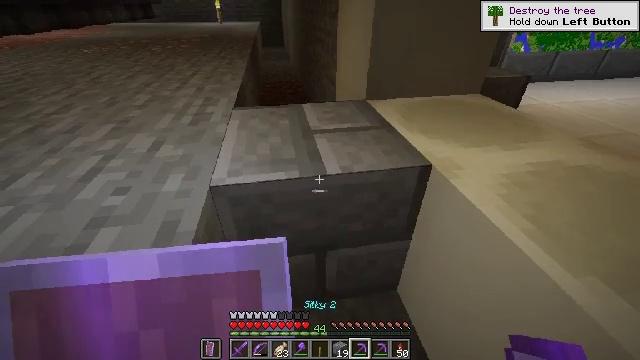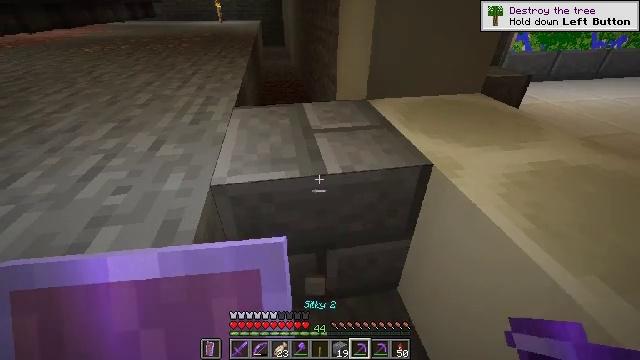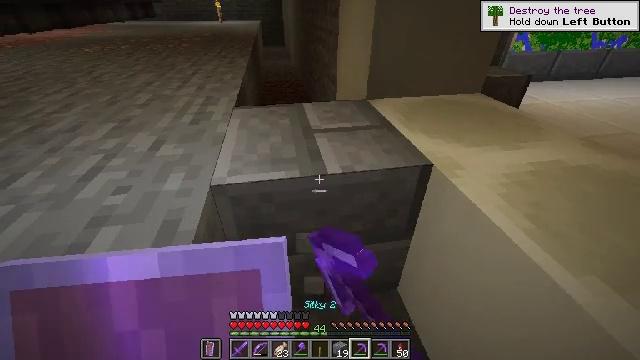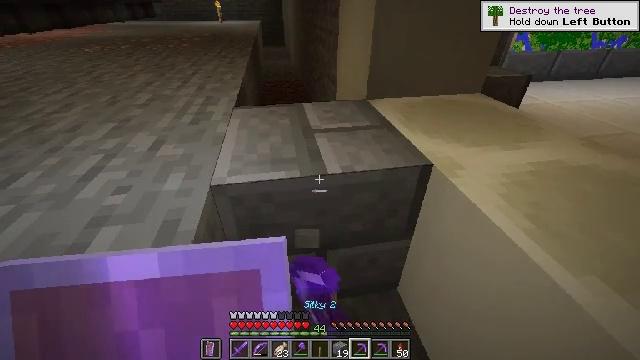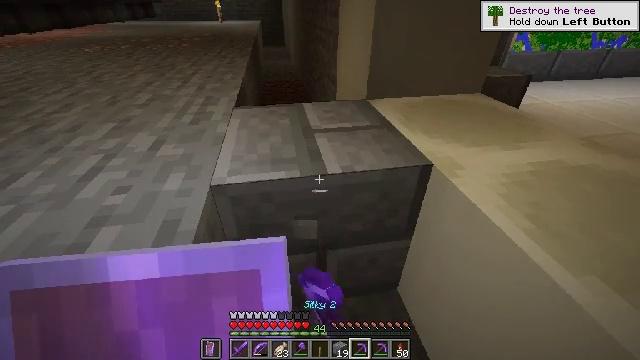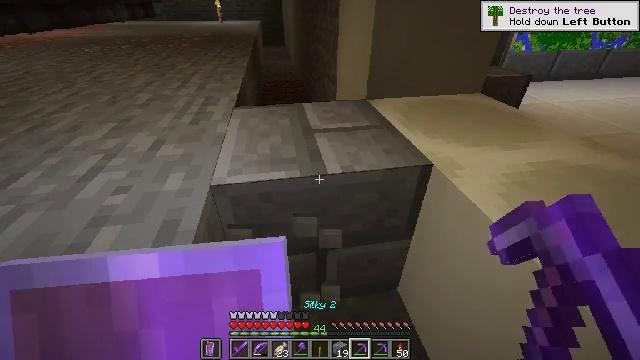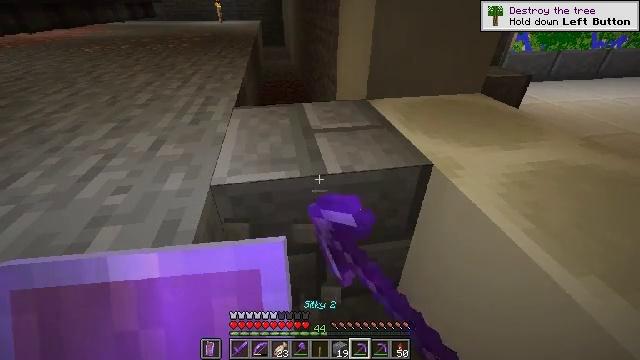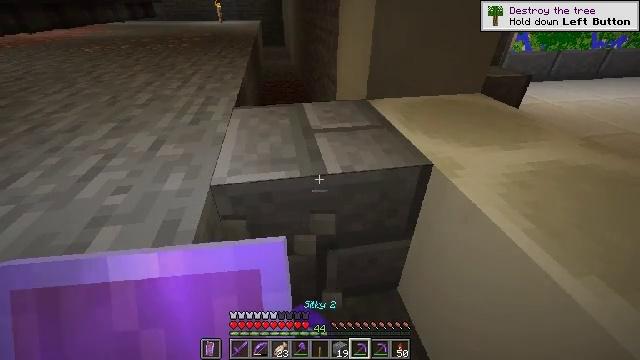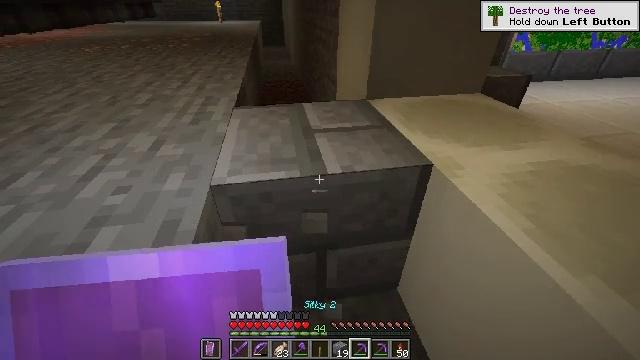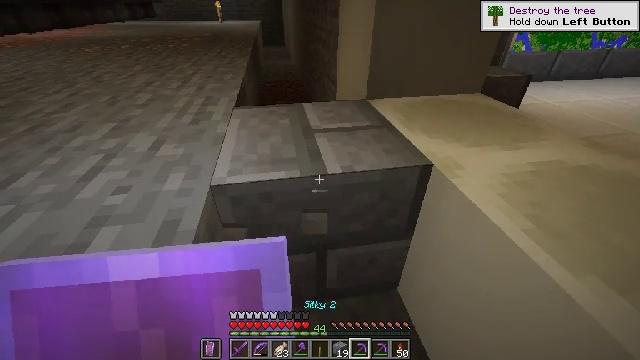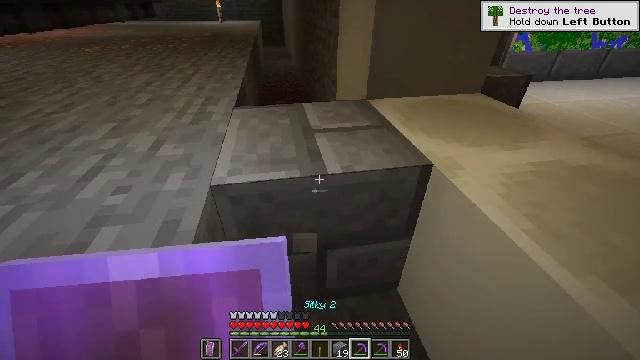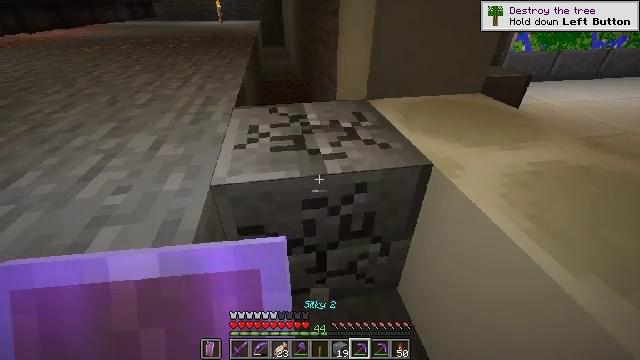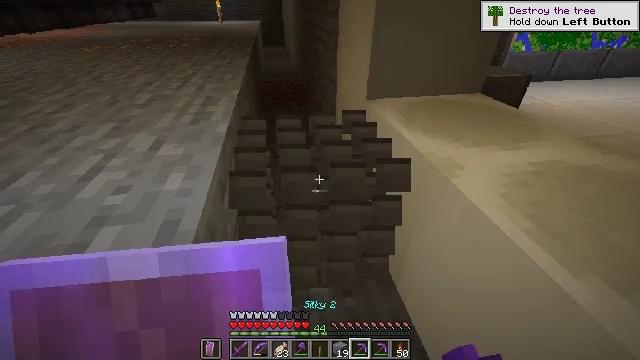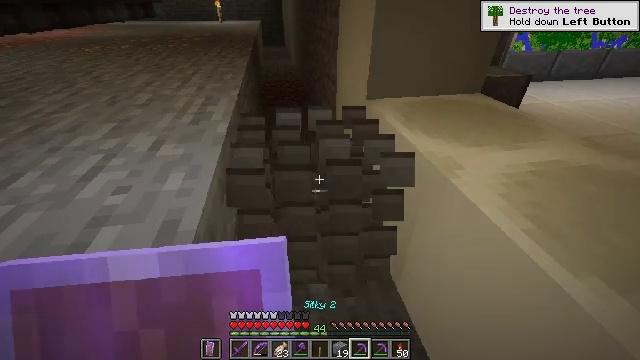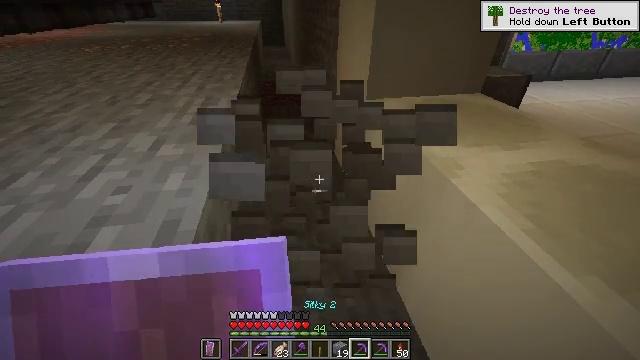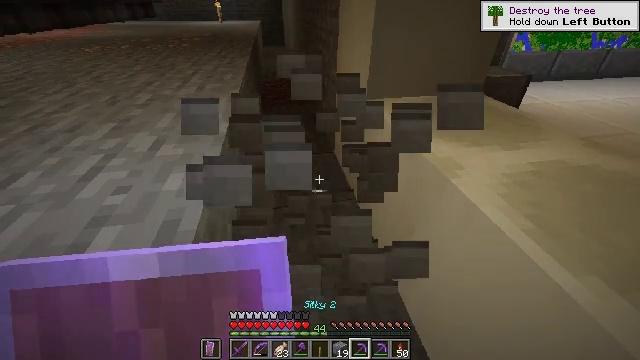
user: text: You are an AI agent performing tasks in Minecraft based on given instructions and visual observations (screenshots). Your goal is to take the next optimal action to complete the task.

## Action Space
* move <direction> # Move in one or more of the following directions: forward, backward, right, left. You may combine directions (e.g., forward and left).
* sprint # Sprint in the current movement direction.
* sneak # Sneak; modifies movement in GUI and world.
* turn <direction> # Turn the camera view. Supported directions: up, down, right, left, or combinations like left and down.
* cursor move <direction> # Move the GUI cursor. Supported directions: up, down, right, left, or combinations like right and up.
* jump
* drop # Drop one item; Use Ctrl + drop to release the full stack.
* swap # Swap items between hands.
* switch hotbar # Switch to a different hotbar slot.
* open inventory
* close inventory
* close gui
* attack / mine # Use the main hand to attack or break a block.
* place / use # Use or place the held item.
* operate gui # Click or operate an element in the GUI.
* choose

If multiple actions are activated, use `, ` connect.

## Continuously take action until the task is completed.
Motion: motion action
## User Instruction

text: Collect the stone bricks by mining.
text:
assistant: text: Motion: attack / mine
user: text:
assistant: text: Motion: attack / mine
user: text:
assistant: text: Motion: attack / mine
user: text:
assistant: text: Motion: attack / mine
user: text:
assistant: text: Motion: attack / mine
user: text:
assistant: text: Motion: no_op
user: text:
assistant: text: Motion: no_op
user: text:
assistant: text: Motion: no_op
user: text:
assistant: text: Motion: no_op
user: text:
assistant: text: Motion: no_op
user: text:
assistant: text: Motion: attack / mine
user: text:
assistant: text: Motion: attack / mine
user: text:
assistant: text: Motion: attack / mine
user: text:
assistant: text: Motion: no_op
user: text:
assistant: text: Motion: no_op
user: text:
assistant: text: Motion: no_op
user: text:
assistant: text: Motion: no_op